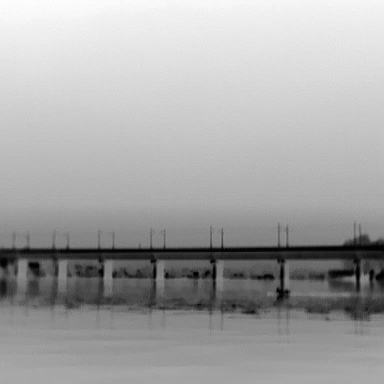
There is a canoe in the infrared image.